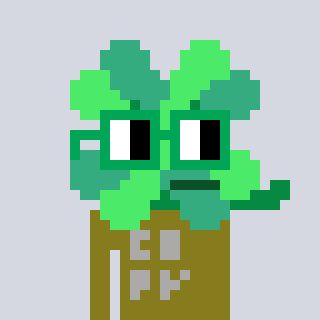
a pixel art character with square green glasses, a clover-shaped head and a gunk-colored body on a cool background